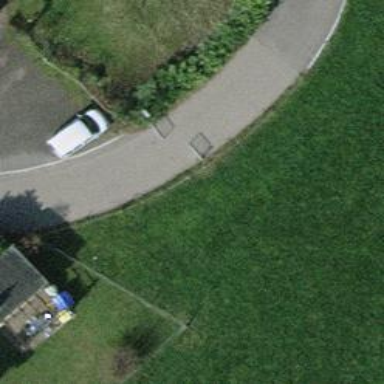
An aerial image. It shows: Gate.